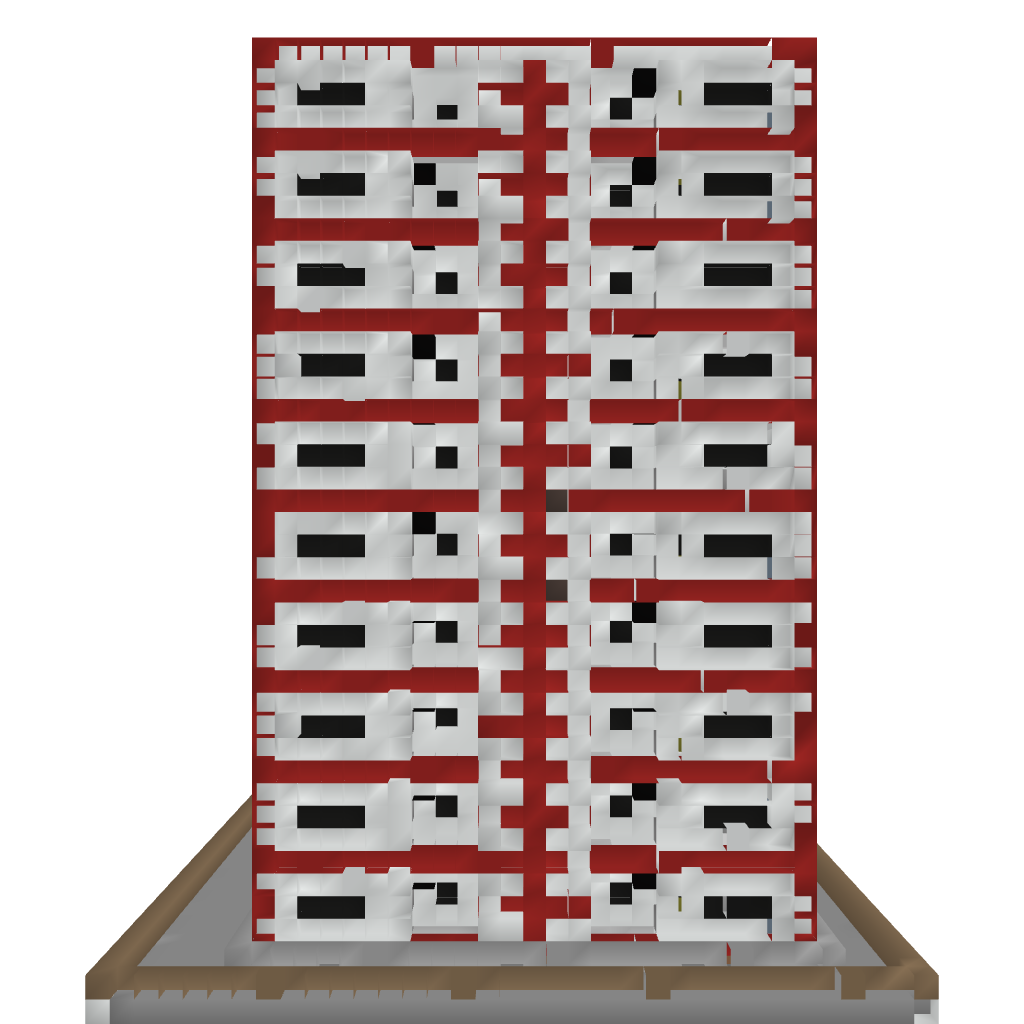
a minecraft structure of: Apartment House